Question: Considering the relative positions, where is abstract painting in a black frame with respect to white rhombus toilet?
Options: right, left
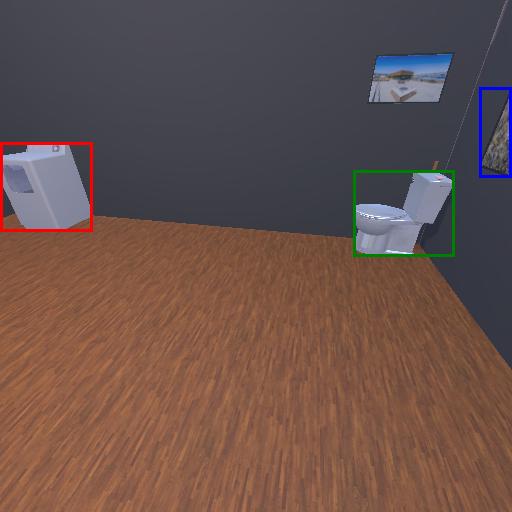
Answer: right